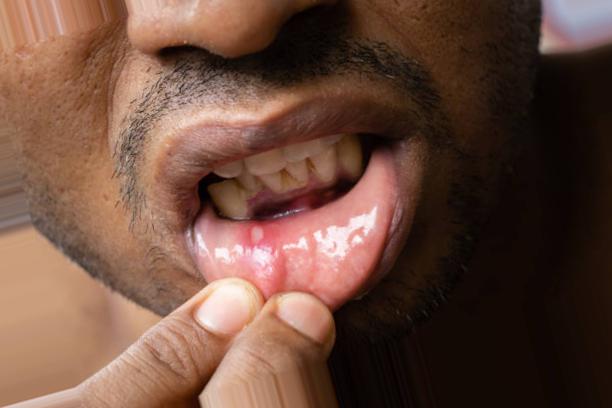
Condition: Mouth Ulcer